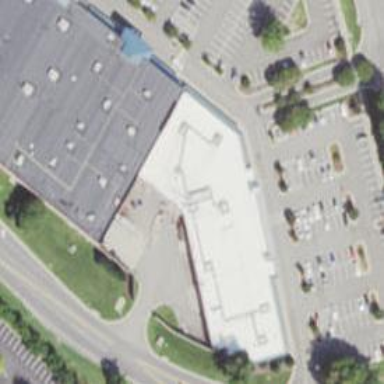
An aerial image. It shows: Supermarket.